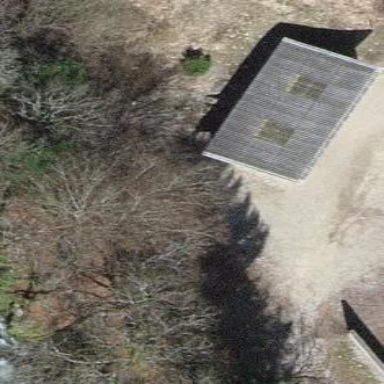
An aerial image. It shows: Shed.